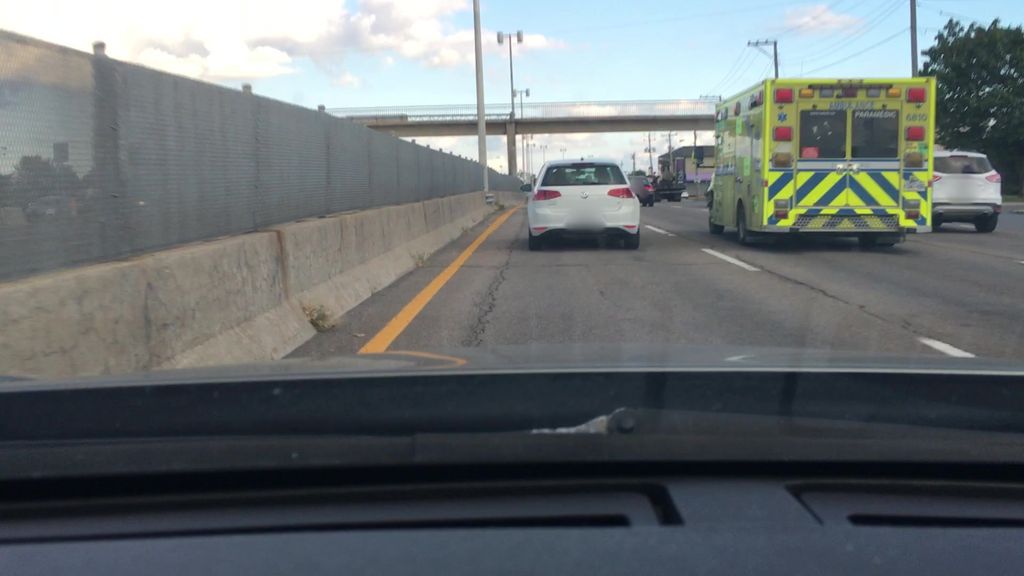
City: montreal